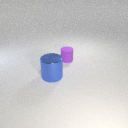
large blue metal cylinder to the left of small purple rubber cylinder